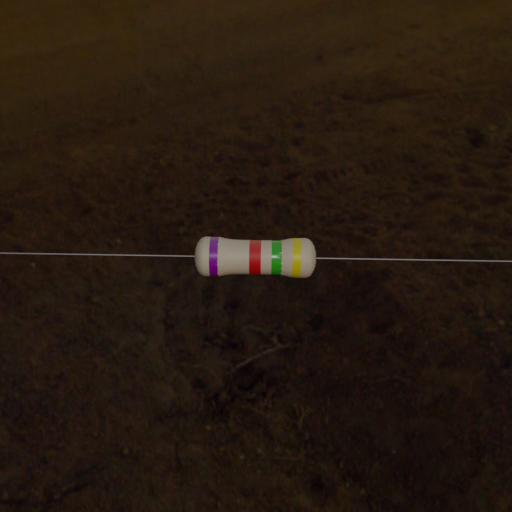
Resistor colour bands (in order): violet, red, green, yellow